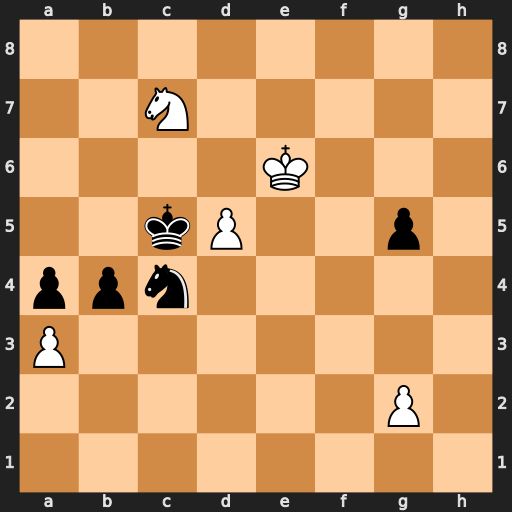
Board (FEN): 8/2N5/4K3/2kP2p1/ppn5/P7/6P1/8
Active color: w
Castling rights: -
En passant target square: -
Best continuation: Na6+ Kd4 Nxb4